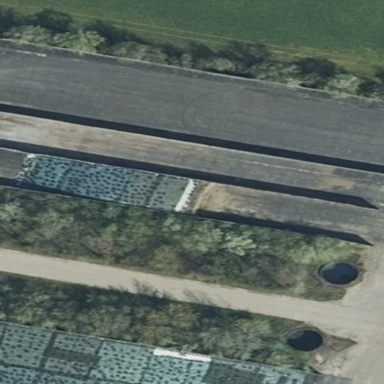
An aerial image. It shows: Bunker silo.